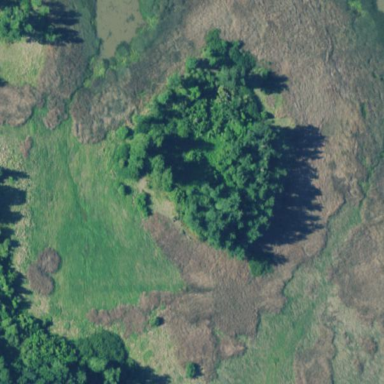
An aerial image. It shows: Islet in swampy wetland area.